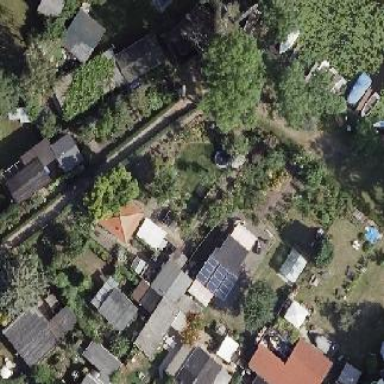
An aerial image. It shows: Plot of allotments surrounded by hedge.